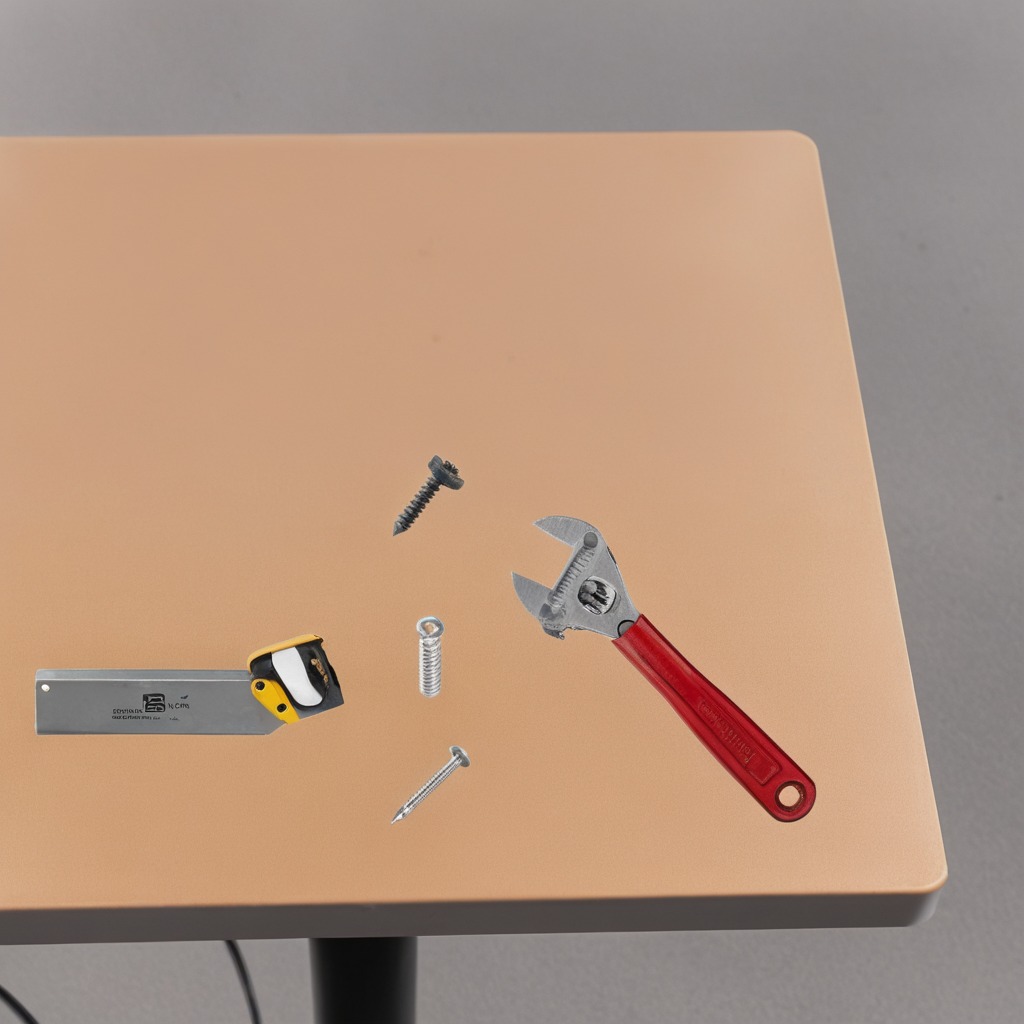
A metal machine screw, an iron nail, a coiled metal spring, a handheld metal saw, and a wrench are lying on the utility table.